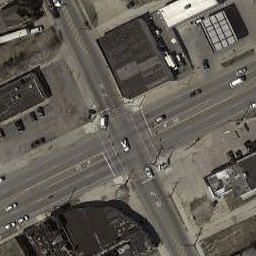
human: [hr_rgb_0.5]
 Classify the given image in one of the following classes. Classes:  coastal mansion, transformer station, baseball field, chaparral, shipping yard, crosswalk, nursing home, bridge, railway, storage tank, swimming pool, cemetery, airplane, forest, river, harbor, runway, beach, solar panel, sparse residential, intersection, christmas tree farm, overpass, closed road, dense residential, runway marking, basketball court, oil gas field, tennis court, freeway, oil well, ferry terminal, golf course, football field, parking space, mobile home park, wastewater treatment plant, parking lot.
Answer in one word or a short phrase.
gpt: intersection